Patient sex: M
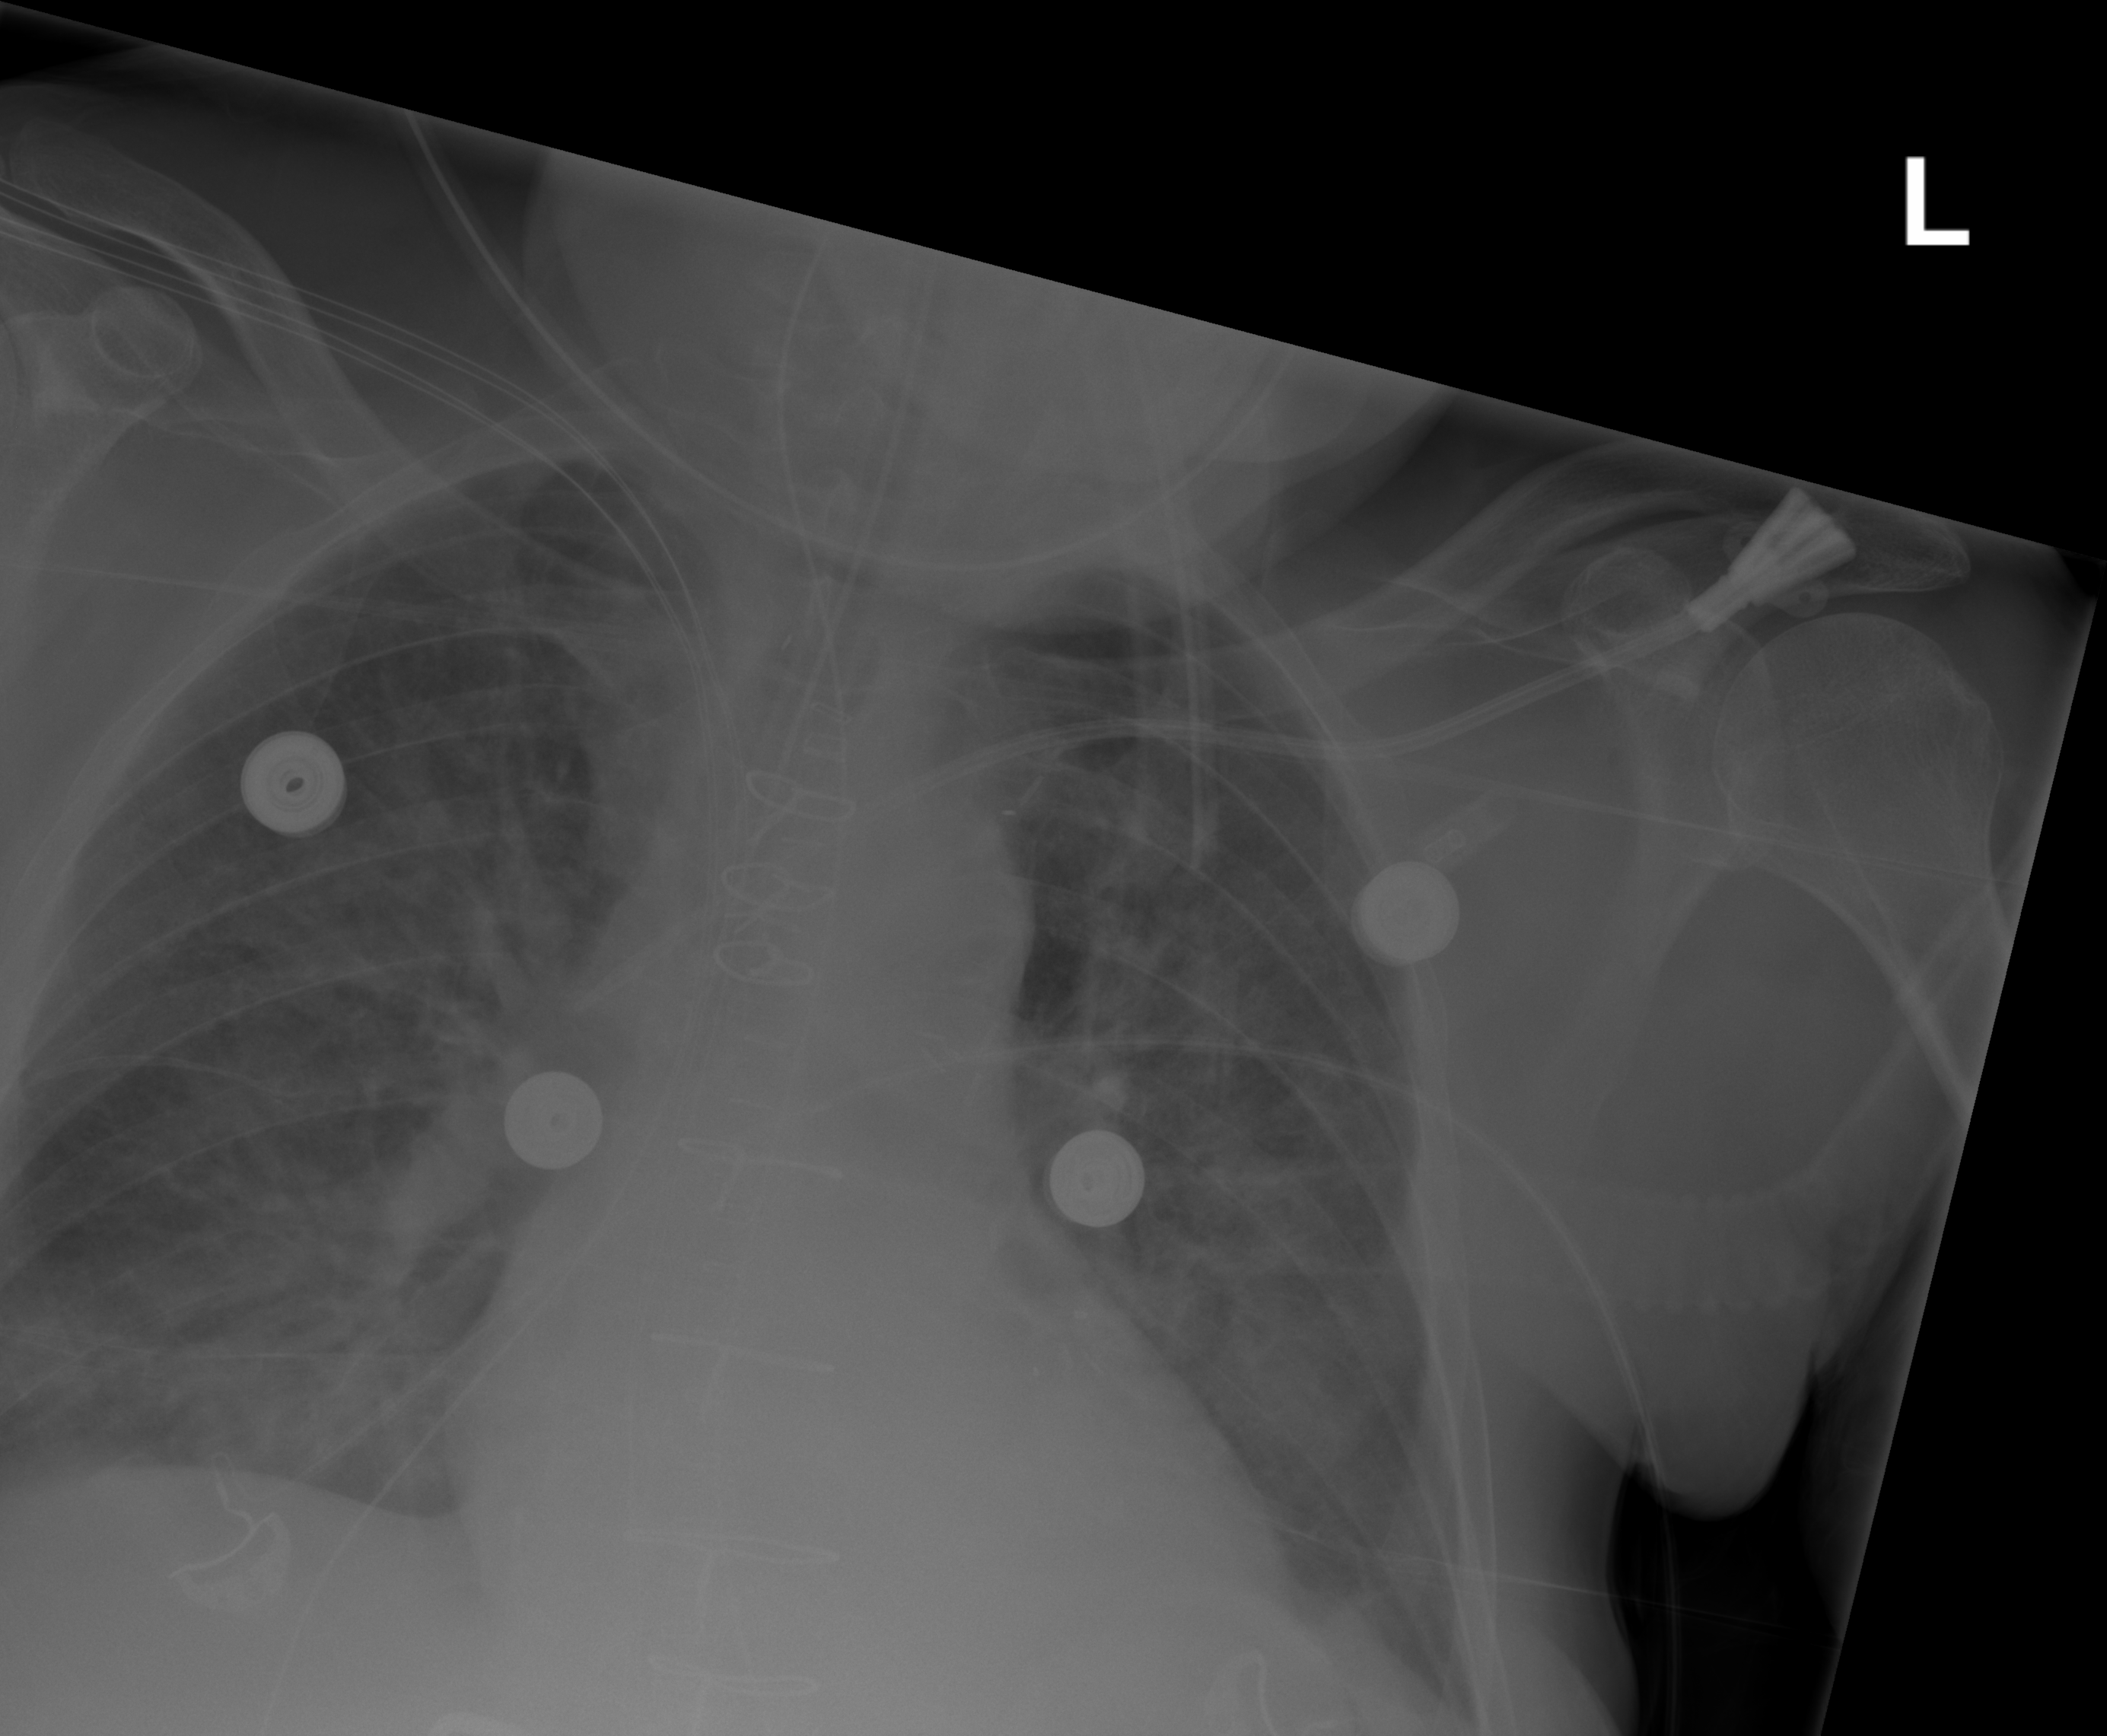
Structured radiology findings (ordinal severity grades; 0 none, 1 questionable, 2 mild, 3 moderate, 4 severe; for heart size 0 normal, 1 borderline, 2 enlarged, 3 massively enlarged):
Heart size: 1
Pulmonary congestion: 2
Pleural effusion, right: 0
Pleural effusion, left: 0
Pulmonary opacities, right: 2
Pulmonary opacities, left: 2
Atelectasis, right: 0
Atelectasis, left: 0